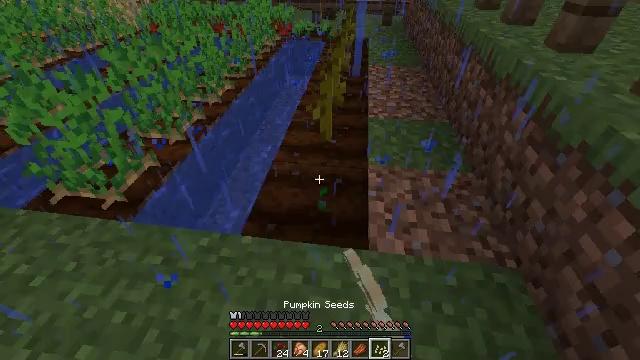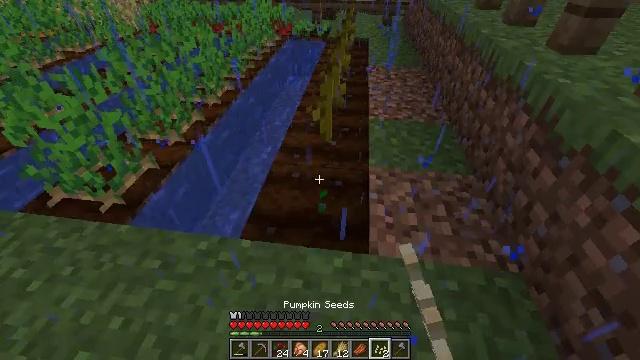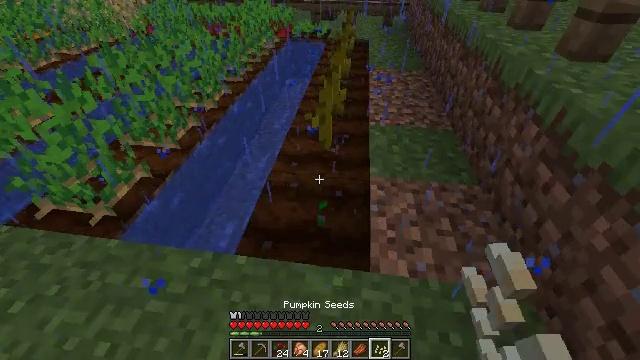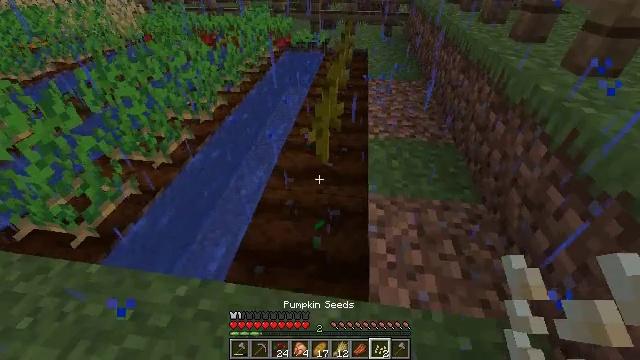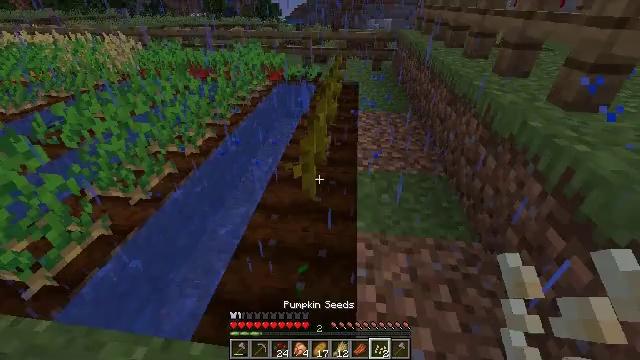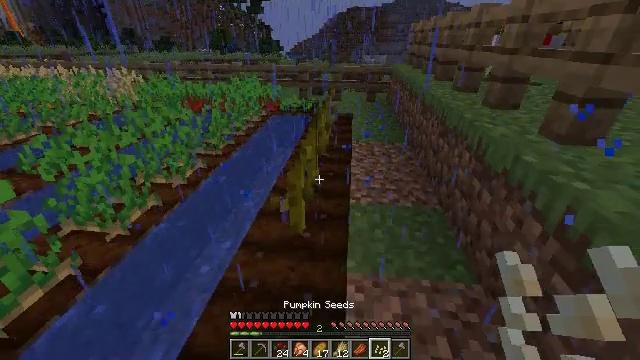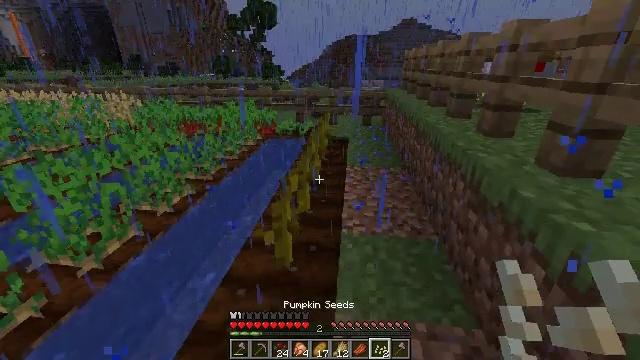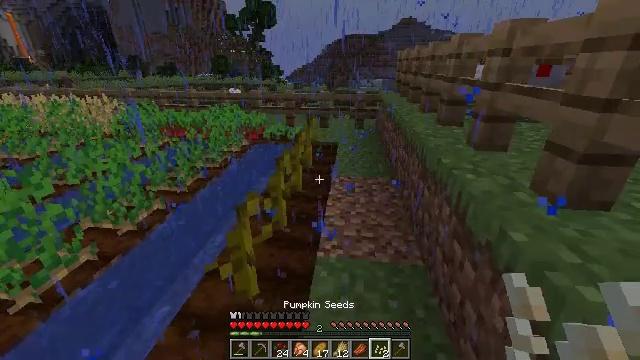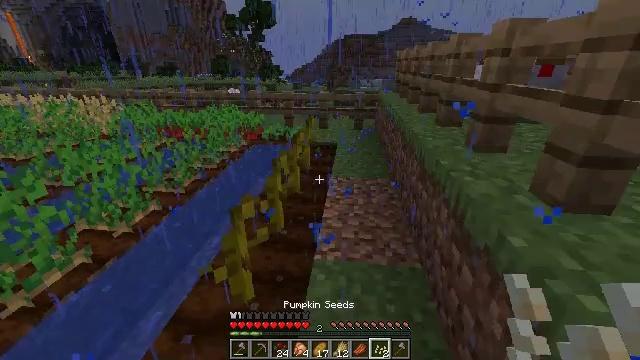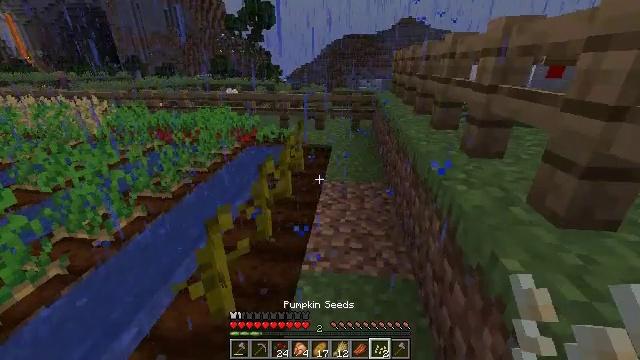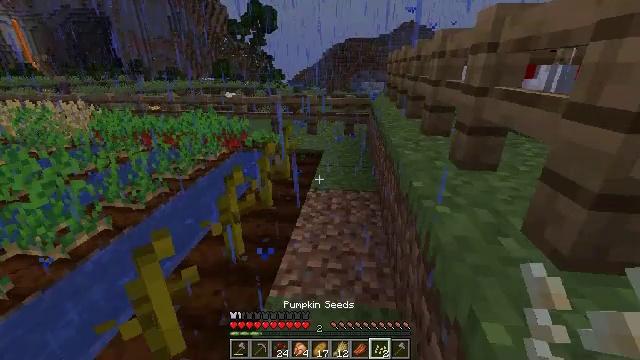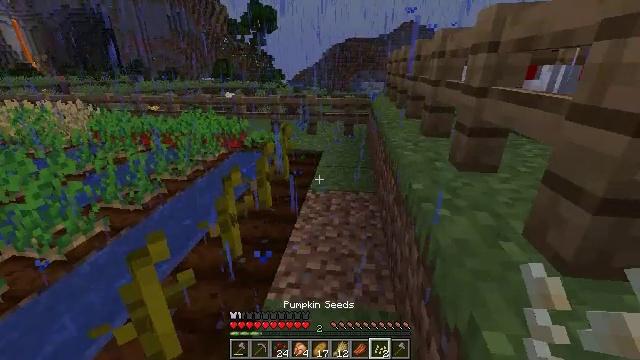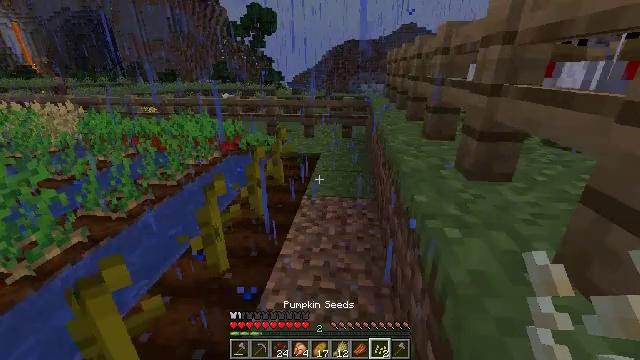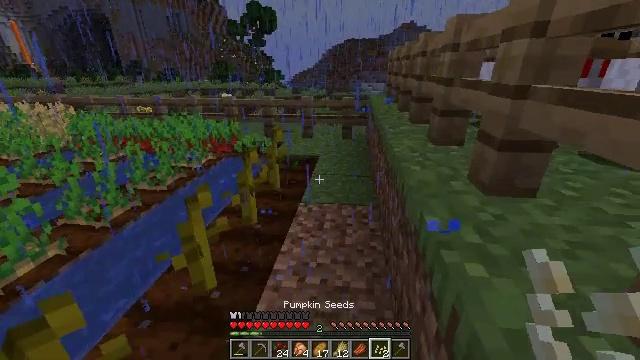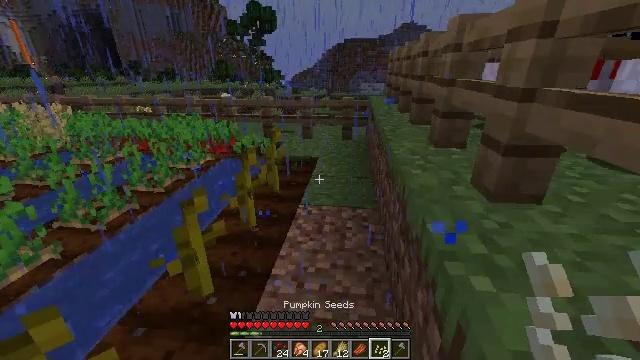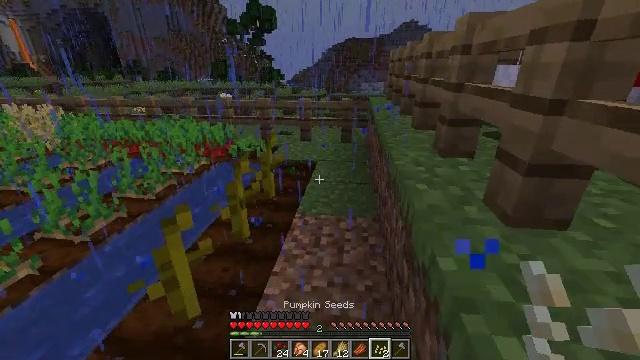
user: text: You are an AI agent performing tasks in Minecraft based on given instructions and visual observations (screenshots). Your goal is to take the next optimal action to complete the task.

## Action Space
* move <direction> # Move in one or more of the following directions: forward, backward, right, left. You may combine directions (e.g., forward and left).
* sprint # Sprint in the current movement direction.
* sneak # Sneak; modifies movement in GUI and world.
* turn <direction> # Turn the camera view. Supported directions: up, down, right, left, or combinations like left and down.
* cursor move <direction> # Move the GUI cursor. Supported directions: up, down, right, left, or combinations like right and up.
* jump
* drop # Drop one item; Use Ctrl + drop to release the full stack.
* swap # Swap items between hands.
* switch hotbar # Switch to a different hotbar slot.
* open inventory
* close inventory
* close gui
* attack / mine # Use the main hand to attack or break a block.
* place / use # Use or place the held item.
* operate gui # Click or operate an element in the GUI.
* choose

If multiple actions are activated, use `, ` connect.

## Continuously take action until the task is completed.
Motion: motion action
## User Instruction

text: Remove rotten flesh from the inventory.
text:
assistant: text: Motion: move forward
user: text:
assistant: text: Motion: move forward
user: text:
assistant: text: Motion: move forward and move right, turn up
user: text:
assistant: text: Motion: move forward and move right, turn up
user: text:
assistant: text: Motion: move forward and move right, turn up
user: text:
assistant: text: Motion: move forward and move right, turn up
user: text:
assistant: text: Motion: move forward and move right
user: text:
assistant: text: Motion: move forward and move right
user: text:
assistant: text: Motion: move forward and move right
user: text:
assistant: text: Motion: move forward and move right
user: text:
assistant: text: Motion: move forward and move right
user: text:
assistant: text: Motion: move forward and move right
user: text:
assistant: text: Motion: move forward and move right
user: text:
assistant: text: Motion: move forward and move right
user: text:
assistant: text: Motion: move forward and move right
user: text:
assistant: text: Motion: move right
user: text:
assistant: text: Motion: no_op
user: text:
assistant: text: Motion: no_op
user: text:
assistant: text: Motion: no_op
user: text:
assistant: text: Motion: switch to hotbar 1
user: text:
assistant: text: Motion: switch to hotbar 1
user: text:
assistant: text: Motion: no_op
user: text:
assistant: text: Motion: turn left
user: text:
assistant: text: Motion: turn left
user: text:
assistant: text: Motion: turn left
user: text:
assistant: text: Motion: turn left
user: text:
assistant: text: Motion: move right, turn left
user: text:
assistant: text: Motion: move forward and move right
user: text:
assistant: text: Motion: move forward and move right
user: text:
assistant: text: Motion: move forward and move right